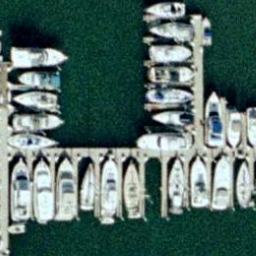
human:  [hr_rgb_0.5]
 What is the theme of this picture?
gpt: harbor